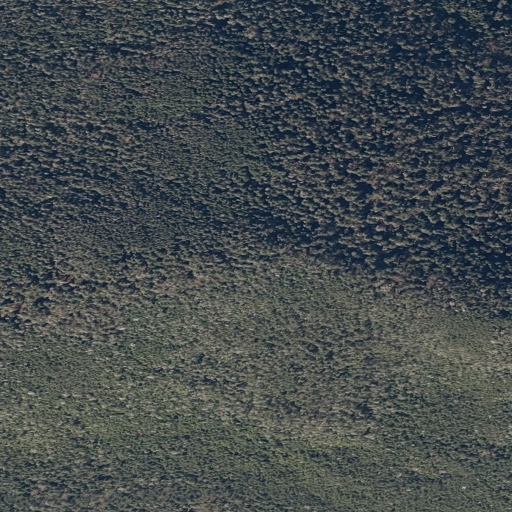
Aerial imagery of mountain in Maine named Snow Mountain containing evergreen forest and mixed forest